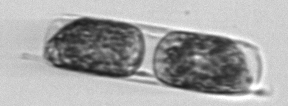
Label: Hemiaulus